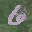
Label: 6